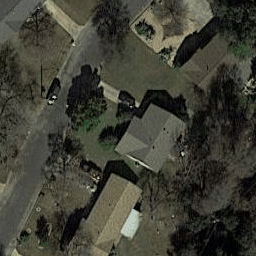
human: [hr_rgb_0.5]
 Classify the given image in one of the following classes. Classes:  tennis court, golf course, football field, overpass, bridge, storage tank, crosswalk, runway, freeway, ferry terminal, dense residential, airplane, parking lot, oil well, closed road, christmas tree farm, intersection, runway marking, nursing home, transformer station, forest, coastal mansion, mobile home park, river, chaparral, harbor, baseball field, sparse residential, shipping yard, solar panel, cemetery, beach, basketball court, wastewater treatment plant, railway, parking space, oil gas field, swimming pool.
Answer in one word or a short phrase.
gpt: sparse residential